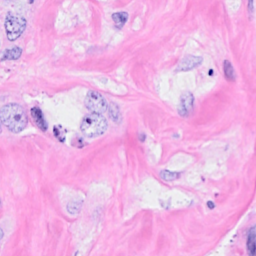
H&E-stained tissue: Breast